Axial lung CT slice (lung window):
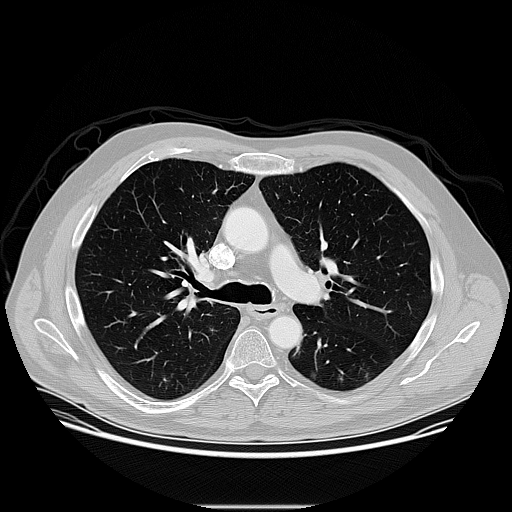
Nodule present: no